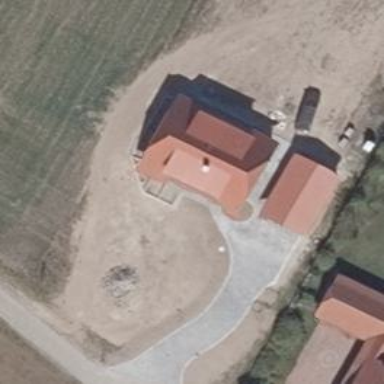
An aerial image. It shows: Detached building with gabled roof.